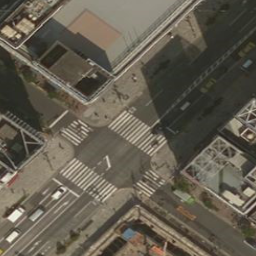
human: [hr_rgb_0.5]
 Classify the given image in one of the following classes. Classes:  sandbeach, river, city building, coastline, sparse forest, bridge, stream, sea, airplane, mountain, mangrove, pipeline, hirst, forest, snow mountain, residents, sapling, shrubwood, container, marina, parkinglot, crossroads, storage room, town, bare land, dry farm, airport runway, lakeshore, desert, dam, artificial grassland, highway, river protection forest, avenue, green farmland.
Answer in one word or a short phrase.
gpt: crossroads